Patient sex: M
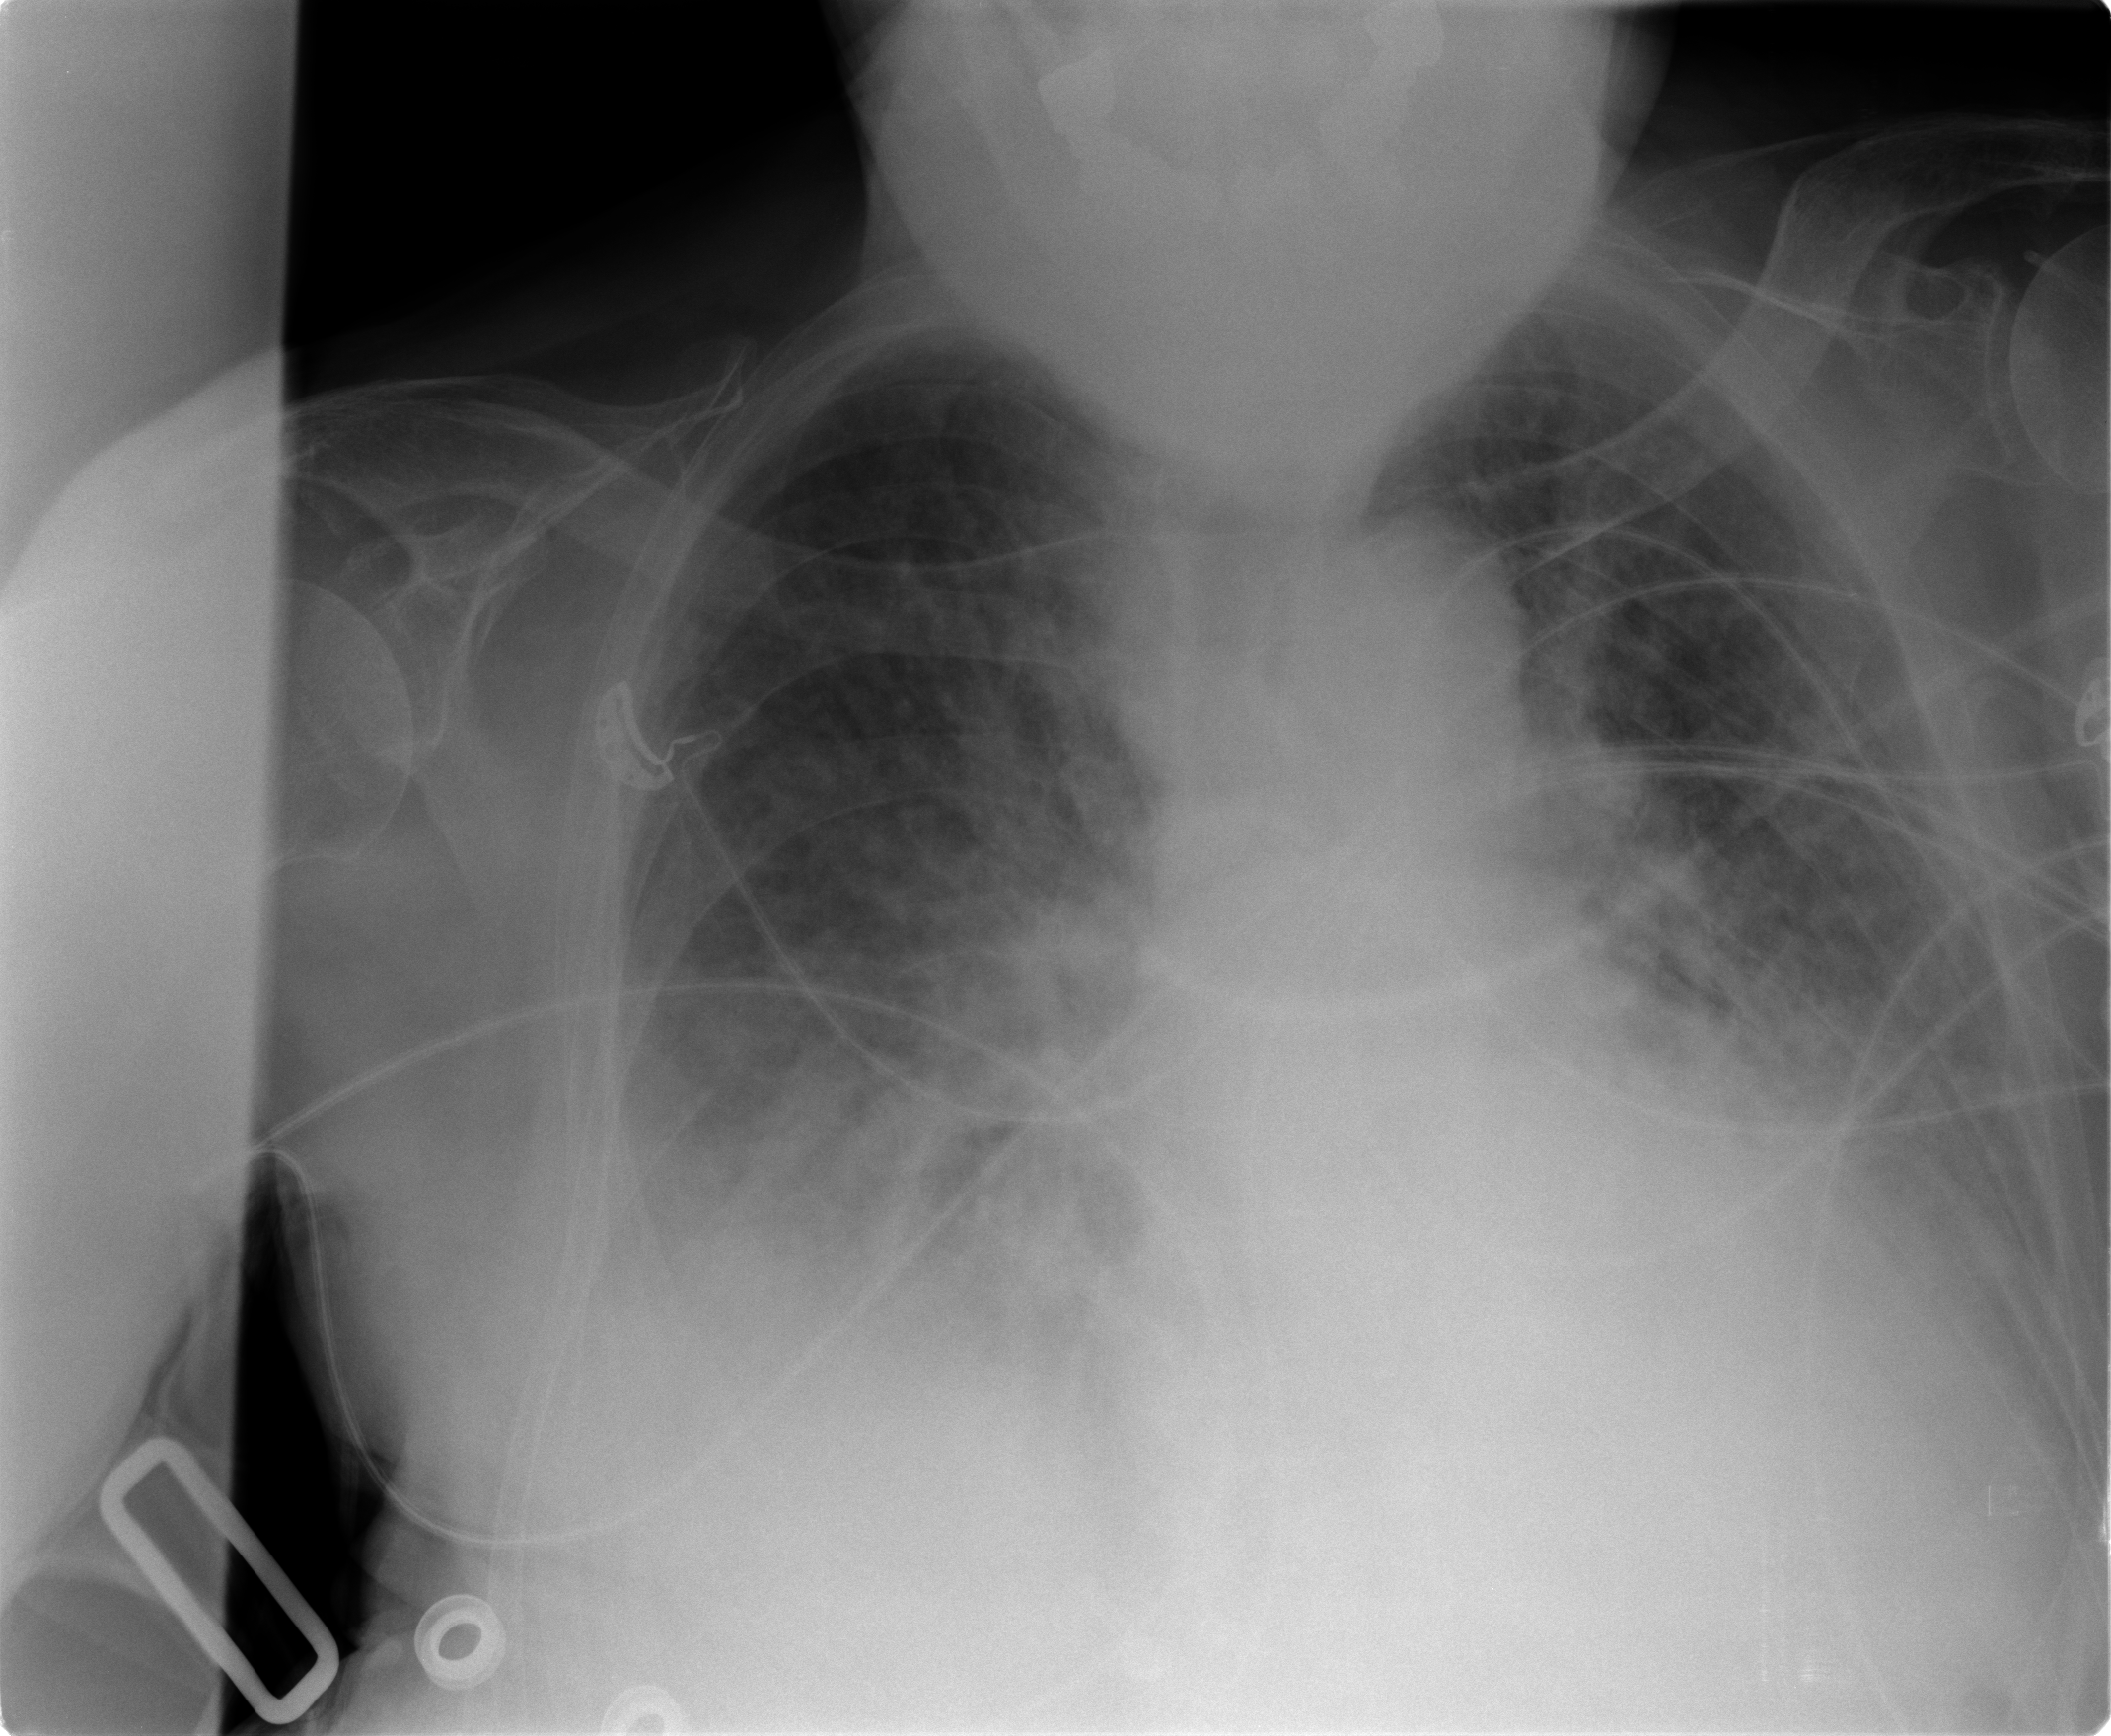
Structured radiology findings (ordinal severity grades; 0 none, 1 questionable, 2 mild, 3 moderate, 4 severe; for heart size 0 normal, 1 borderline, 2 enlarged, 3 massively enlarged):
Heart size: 2
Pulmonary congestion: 3
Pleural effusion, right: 2
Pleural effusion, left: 2
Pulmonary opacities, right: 3
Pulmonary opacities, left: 3
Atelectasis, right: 3
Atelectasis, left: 2